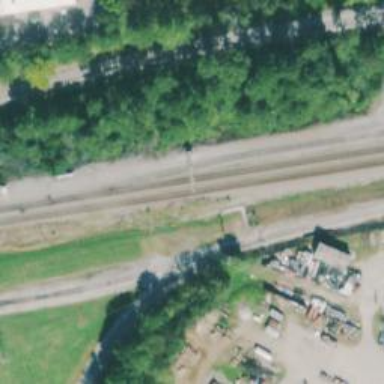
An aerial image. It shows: Railway track.